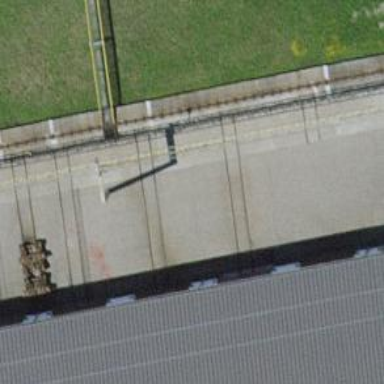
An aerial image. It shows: Narrow-gauge railway with one track passing through yard.